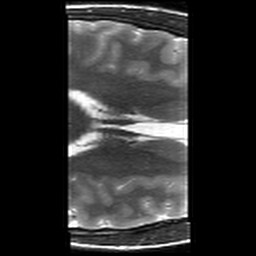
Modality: T2w
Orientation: axial
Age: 25
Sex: female
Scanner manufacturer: siemens
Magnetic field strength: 3 T
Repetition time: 8.02 s
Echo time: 0.08 s